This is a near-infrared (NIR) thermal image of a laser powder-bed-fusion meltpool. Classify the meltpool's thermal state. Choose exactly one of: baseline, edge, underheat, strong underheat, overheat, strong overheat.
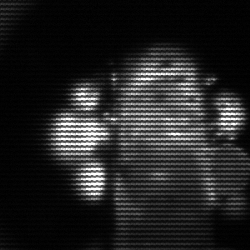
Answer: strong underheat